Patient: sex F, age 74
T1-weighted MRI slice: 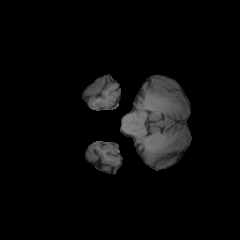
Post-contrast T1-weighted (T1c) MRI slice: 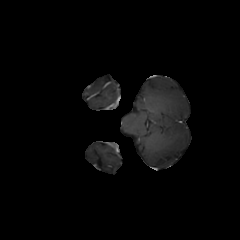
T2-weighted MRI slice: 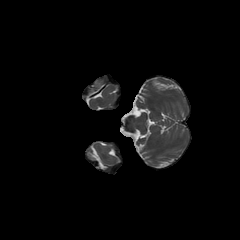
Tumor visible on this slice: no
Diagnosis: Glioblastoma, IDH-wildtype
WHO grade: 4